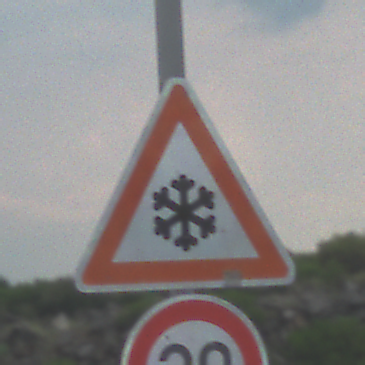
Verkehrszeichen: SchneeOderEisglaette
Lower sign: Geschwindigkeit30
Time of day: MorningAfternoon
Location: Outdoor (Nature)
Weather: PartlyCloudy
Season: NotSpecified
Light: Natural